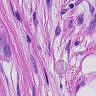
Metastatic tissue present: yes